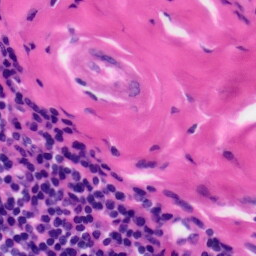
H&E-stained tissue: Tonsil